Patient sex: F
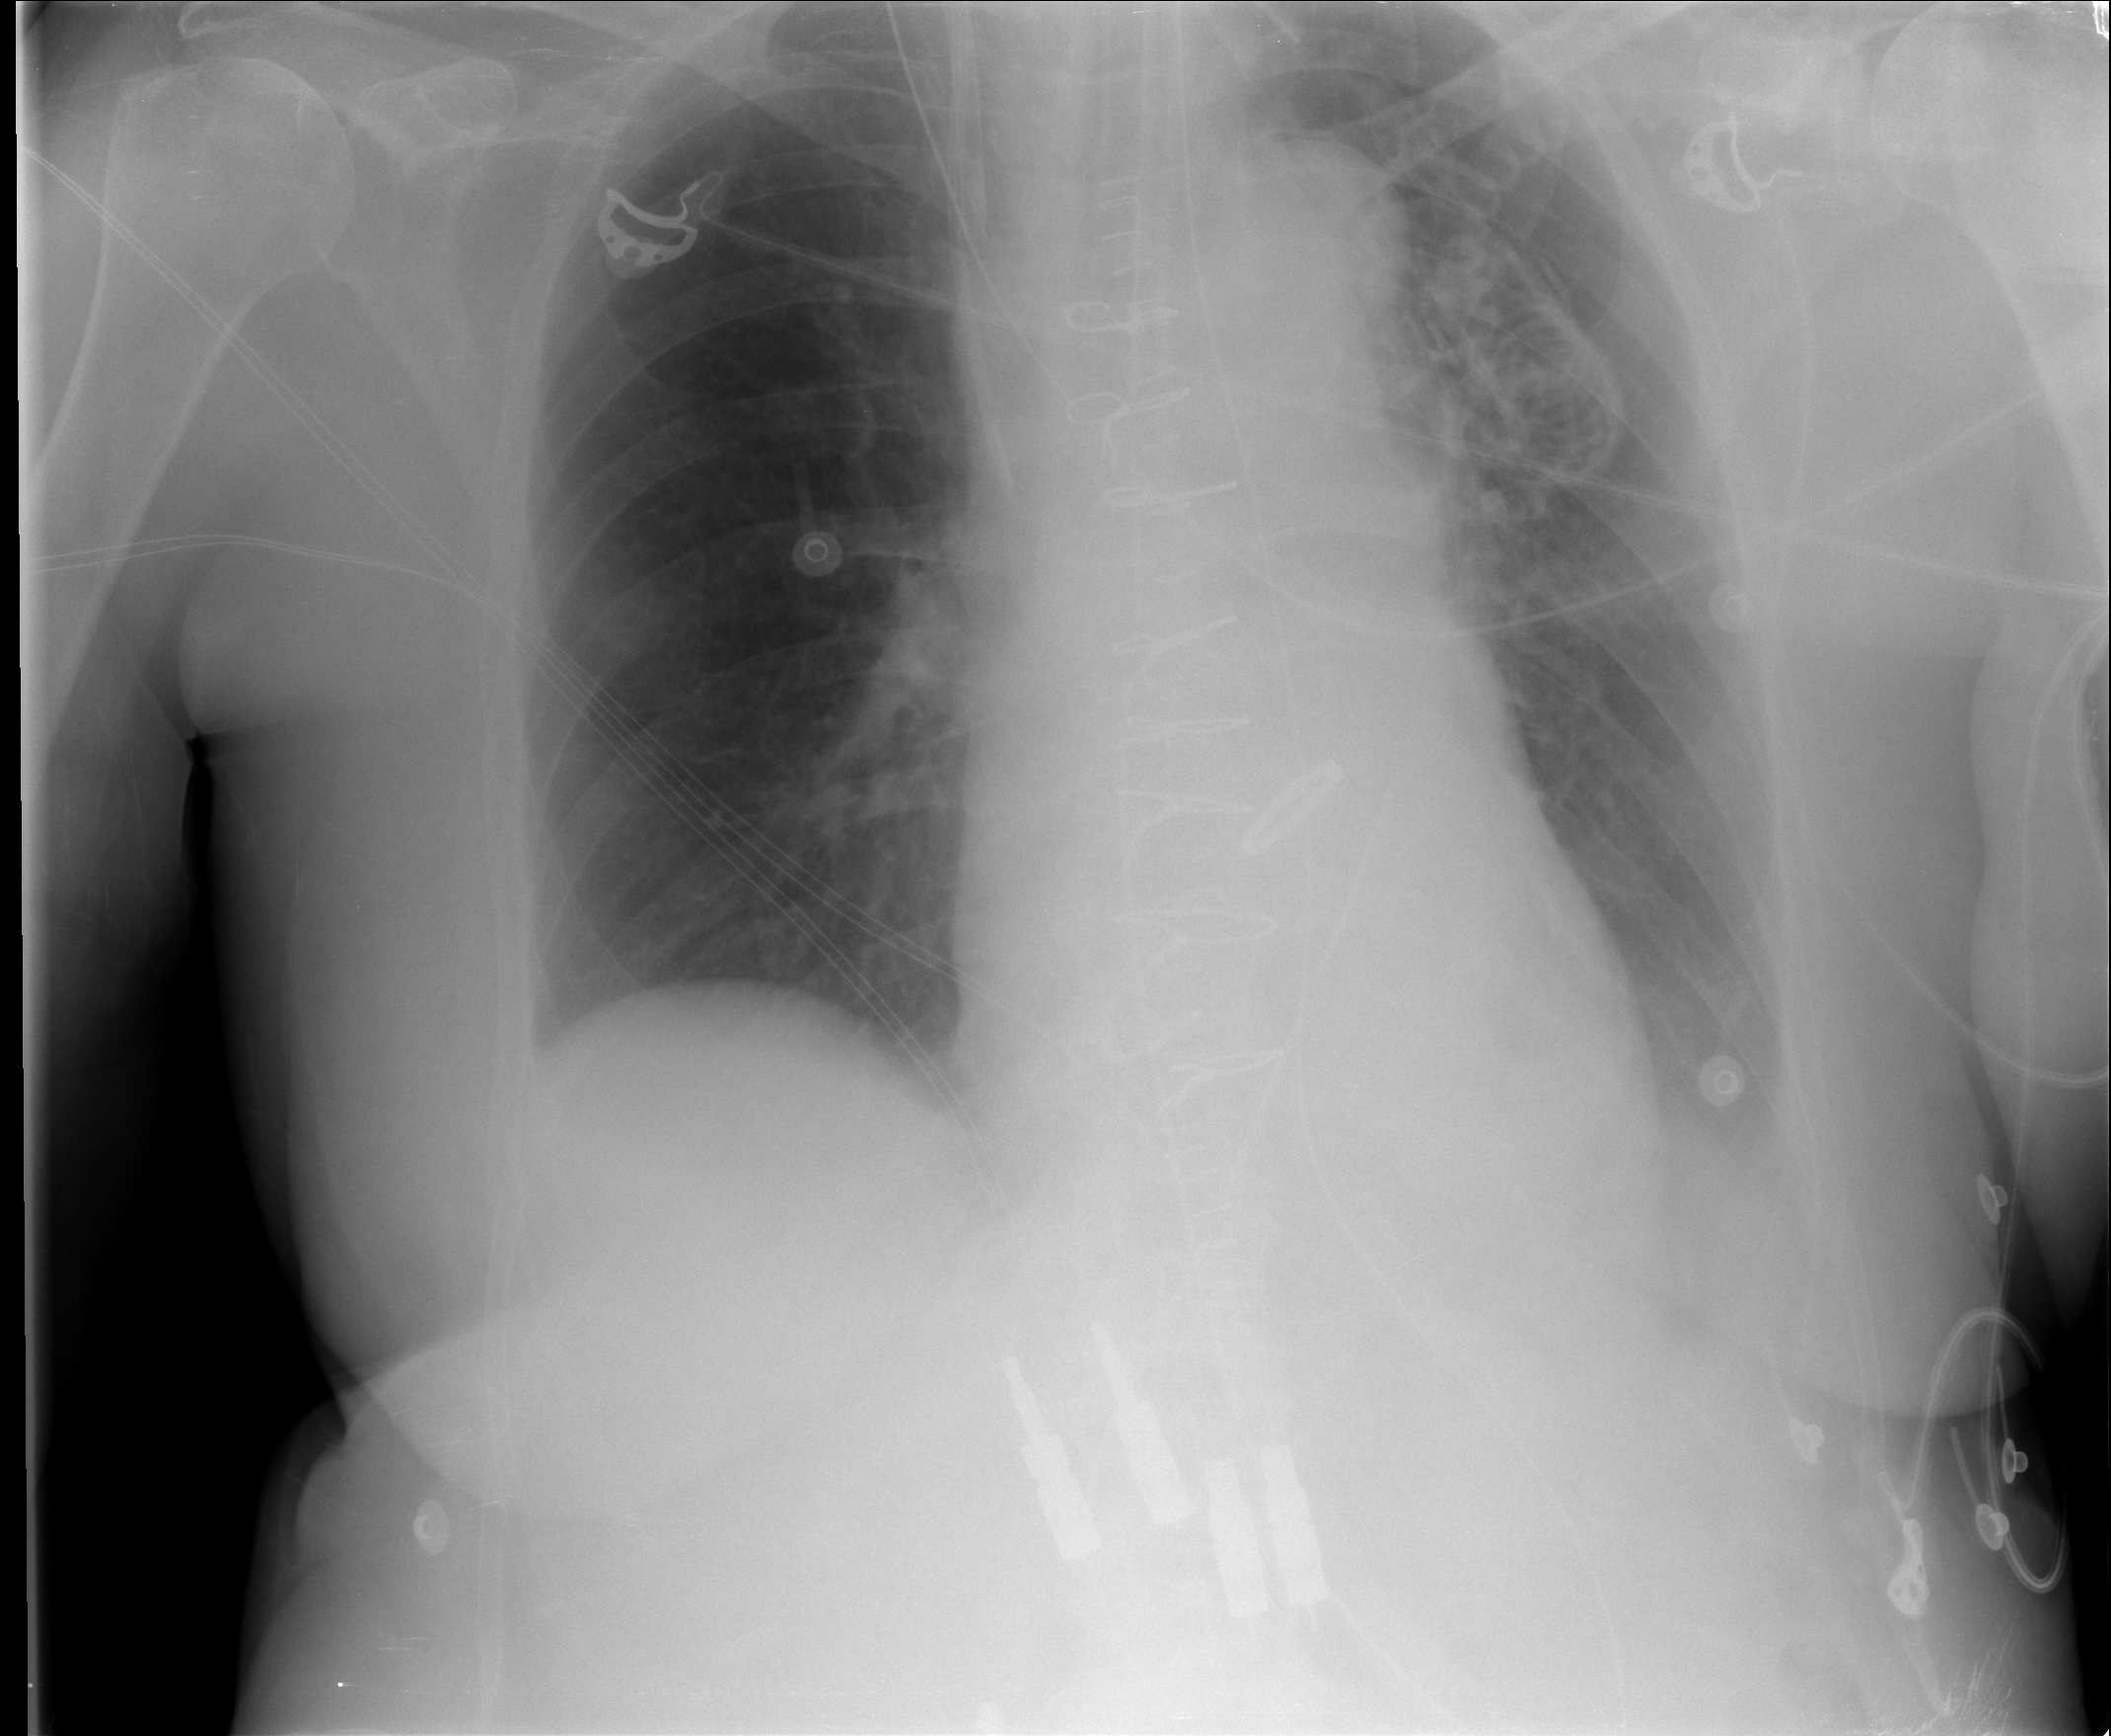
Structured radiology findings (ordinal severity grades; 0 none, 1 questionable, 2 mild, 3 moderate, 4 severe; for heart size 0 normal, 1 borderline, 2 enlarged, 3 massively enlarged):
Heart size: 0
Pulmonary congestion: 0
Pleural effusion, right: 0
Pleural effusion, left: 2
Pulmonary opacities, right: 0
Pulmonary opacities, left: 0
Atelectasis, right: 0
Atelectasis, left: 0